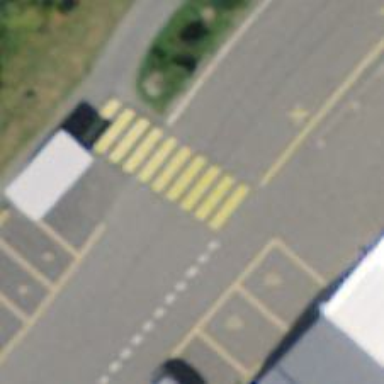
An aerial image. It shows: Uncontrolled zebra crossing on the road.